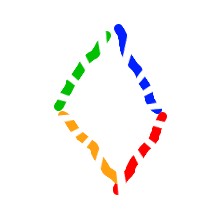
Shape: rhombus